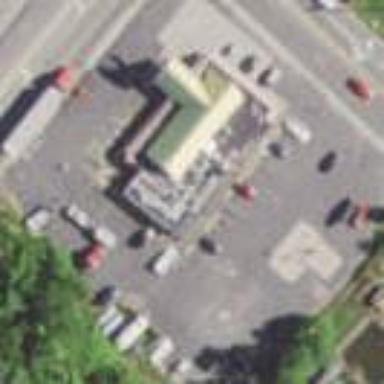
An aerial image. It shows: Parking area with surface.